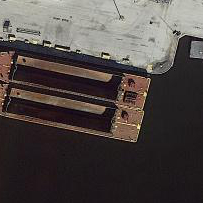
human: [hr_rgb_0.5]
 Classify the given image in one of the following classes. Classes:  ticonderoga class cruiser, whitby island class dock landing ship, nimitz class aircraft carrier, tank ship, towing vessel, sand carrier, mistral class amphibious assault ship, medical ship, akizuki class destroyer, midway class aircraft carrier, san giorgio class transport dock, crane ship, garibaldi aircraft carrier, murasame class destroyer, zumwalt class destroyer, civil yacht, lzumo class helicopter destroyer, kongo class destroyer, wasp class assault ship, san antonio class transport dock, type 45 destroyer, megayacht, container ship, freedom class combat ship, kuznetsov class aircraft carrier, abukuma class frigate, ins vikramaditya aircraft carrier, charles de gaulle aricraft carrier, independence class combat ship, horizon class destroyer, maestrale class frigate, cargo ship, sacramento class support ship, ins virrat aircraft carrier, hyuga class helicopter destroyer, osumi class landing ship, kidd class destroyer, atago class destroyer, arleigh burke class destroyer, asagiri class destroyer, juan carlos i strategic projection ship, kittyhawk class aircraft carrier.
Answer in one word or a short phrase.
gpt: Sand carrier